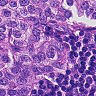
Metastatic tissue present: yes